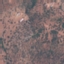
Land use / land cover: HerbaceousVegetation